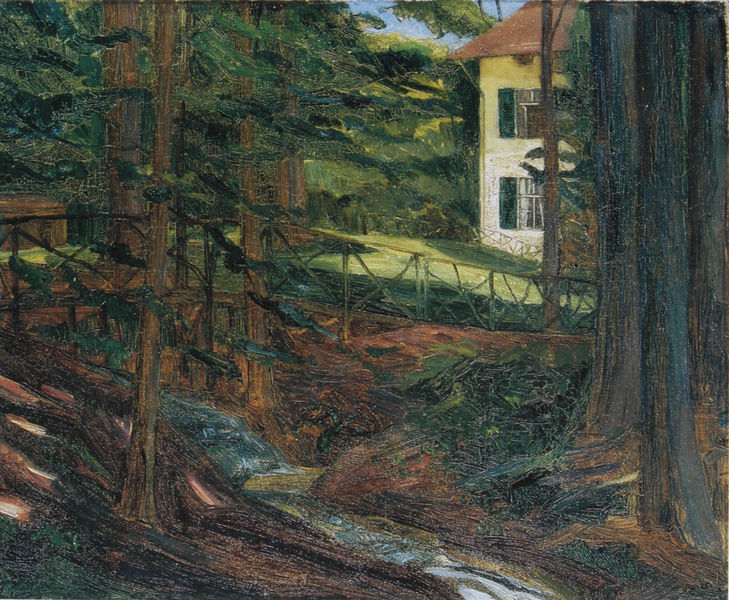
Titel: Villa Goes am Starnberger See
Künstler: Heinrich Wilhelm Trübner
Institution: (Privatbesitz)
Schlagwörter: baum, berg, blau, blätter, flügel, gemälde, himmel, laub, schatten, wasser, weiß, baumstämme, bäume, cezanne, fluss, gelb, grün, landschaft, ocker, äste, braun, fenster, grau, holz, licht, orange, schwarz, skizze, türkis, zeichnung, ausblick, dach, gebäude, gras, haus, rasen, rot, weg, wiese, zaun, beige, malerei, symbolismus, öl, bach, baumstamm, erde, natur, stamm, zweige, brücke, brüstung, gewässer, gitter, pastos, pfad, sonne, boden, realismus, blatt, pflanze, wald, fensterläden, garten, himmelblau, sommer, fassade, italien, naturalismus, gebirge, hang, hellgrün, lila, steil, böschung, tannen, steg, stämme, duktus, gardinen, geländer, fensterladen, offen, balustrade, regenrinne, lichtung, fichte, nadelbaum, tanne, villa, eiss, expressiv, waldboden, rotbraun, rinde, gebirgsbach, nadelbäume, tannenbaum, nadeln, nadelwald, wildnis, dachkalle, fensterg, flauss, franz marc museum, franz marc villa, grundstück, nadelholz, regenrohr, schlagläden, weißw, fensterflügel, waldlandschaft, waldbach